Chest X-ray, AP view. Patient: 25 years old, sex F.
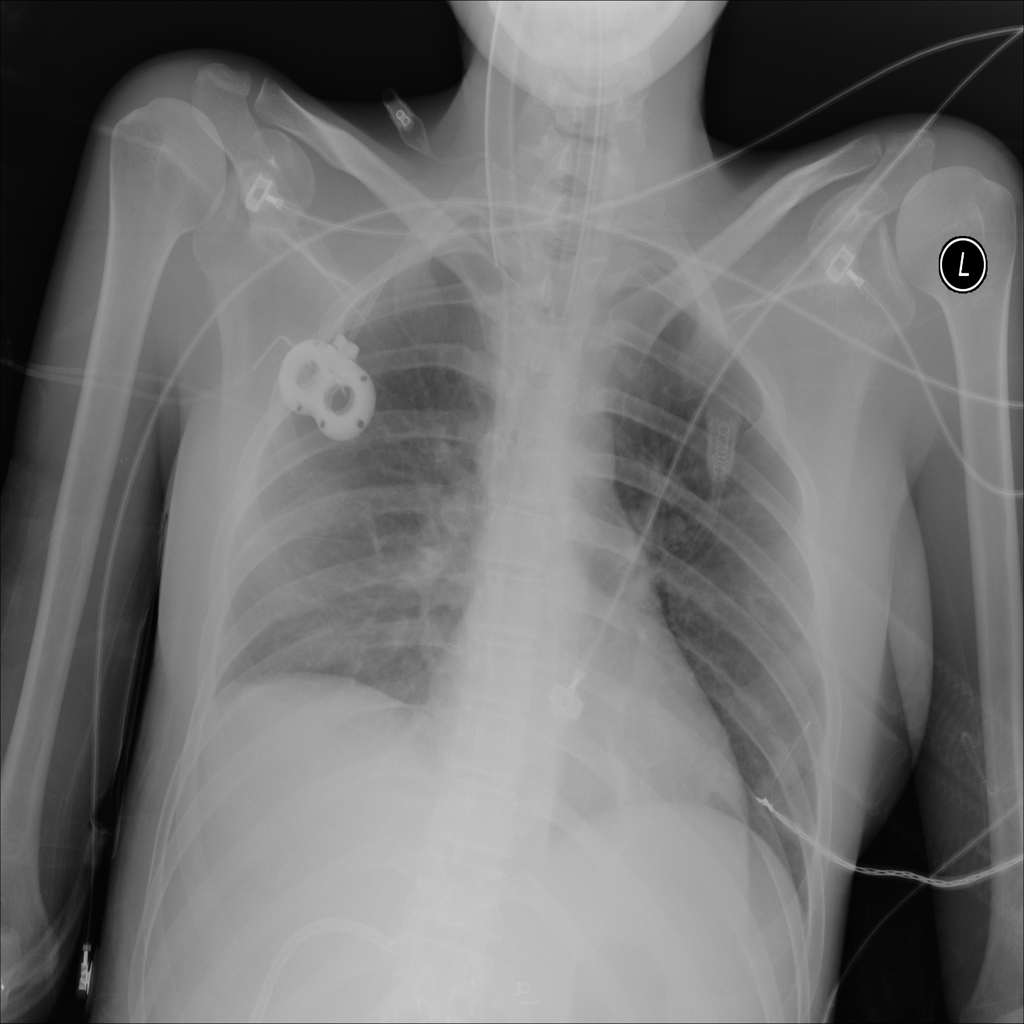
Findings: Infiltration